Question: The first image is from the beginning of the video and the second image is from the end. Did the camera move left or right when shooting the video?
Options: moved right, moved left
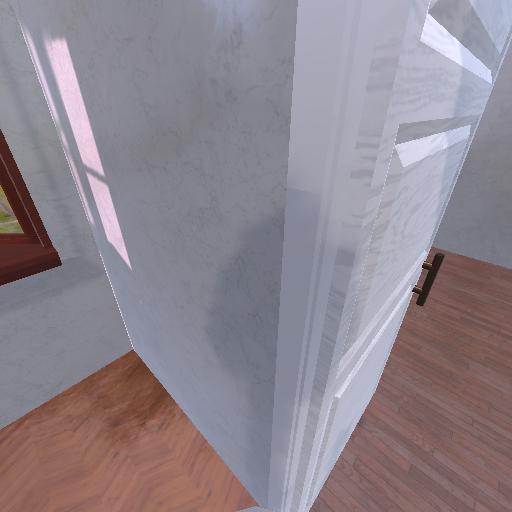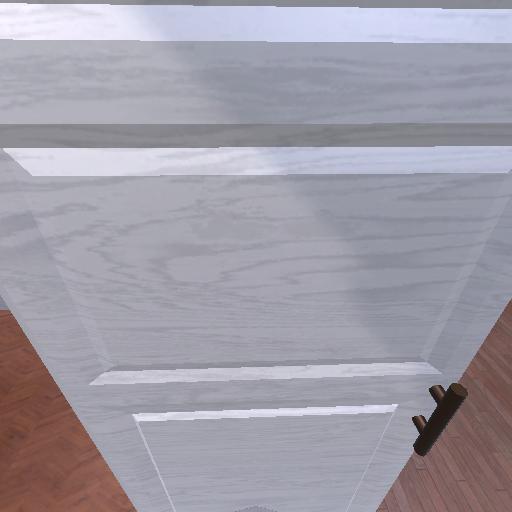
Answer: moved right